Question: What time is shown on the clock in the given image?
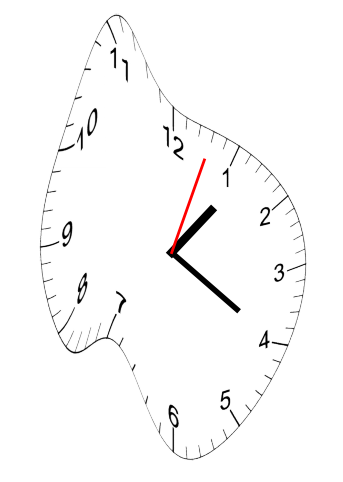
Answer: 01:20:03